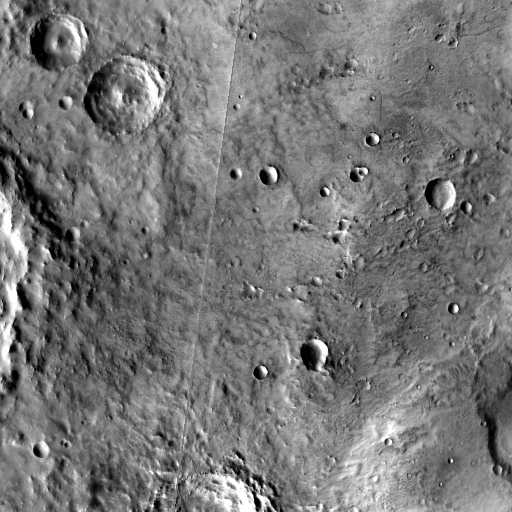
Crater classes present: Background, Other, Buried, Secondary